九年级 · 度量几何学
含 $60^{\circ}$ 角的直角三角板 $A B C\left(\angle A=60^{\circ}\right)$ 与含 $45^{\circ}$ 角的直角三角板 $B C D$ 如图放置, 它们的斜边 $A C$ 与斜边 $B D$ 相交于点 $E$. 下列结论正确的是（）

  （第 7 题）

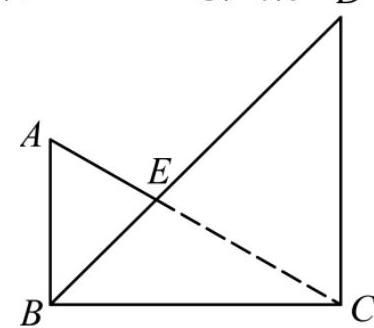
A. $\triangle A B E \sim \triangle B C E$
  B. $\triangle A B E \sim \triangle C D E$
  C. $\triangle B C E \sim \triangle D C E$
  D. $\triangle A B C \backsim \triangle D C B$

答案: B
解析: 根据相似三角形的判定方法, 进行判断即可.

【详解】解：由图可知： $\angle A B C=\angle B C D=90^{\circ}$,

$\therefore A B / / C D$,

$\therefore \angle A B E=\angle C D E, \angle B A E=\angle D C E$,

$\therefore \triangle A B E \sim \triangle C D E ;$

故选 B.

【点睛】本题考查相似三角形的判定. 熟练掌握相似三角形的判定方法, 是解题的关键.